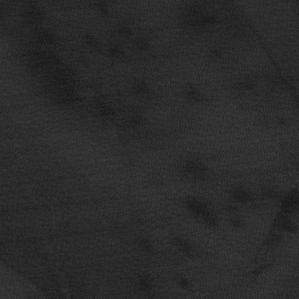
Label: frost